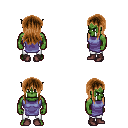
a pixel art fantasy rpg character, male body template, orc, green skin, chain tabard jacket, white pants, brown unkempt hairstyle, maroon shoes, four views (front, back, left, right), 2x2 character sprite sheet, small pixel art, hard edges, no anti-aliasing